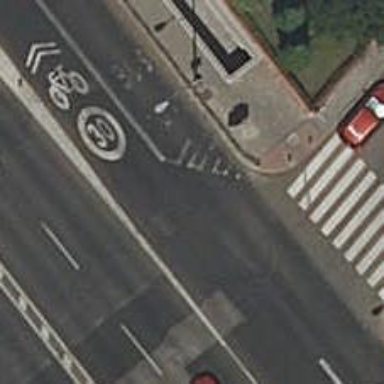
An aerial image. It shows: Road with traffic signals.